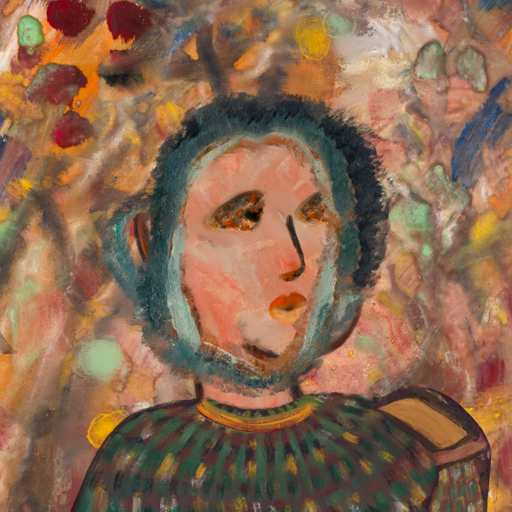
Background: Mother_And_Son_Mother, Head And Neck Side: Roy_Bahadur, Face Side: Gypsy_Queen, Bust: After_Raid, Hair Side: Boggyland, Head Accessory: Blank, Second Necklace: Blank, Necklace: Mother_And_Son_Son, Baby: Blank